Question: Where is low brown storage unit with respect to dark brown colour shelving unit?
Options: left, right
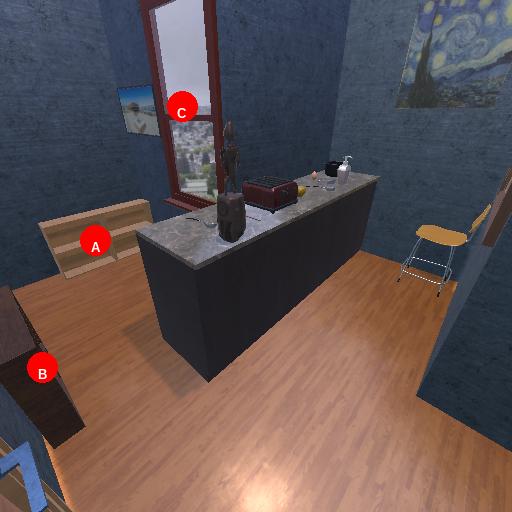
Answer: left